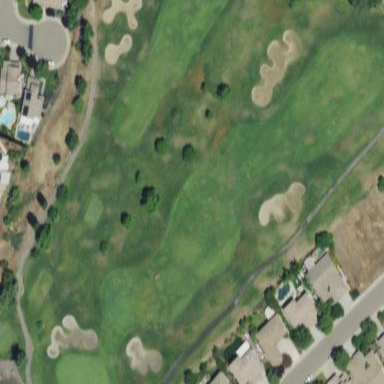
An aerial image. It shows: Grassy area designated as golf fairway.